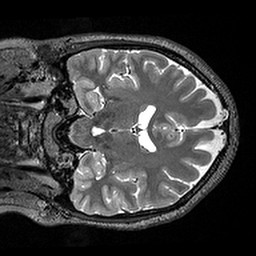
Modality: T2w
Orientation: coronal
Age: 24
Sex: female
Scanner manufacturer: siemens
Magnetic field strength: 3 T
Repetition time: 3.2 s
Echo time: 0.567 s